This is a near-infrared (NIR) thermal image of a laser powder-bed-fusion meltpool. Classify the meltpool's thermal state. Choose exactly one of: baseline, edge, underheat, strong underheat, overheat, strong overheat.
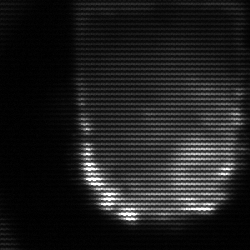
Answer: baseline